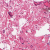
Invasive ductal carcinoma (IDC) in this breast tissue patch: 0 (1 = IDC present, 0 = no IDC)